Question: To be honest, I don't know how to ask this strange behaviour on shadows because I'm using the CSS standards and, by my surprise, it's not working properly:
Take a look at this style:
'''
.light.boxed {
/* -webkit-box-shadow: 0 0 0 8px rgba(0, 0, 0, 0.03),
0 0 0 1px rgba(4, 4, 4, 0.06);*/
-moz-box-shadow: 0 0 0 8px rgba(0, 0, 0, 0.03),
0 0 0 1px rgba(4, 4, 4, 0.06);
/* box-shadow: 0 0 0 8px rgba(0, 0, 0, 0.03),
0 0 0 1px rgba(4, 4, 4, 0.06);*/
}
'''
It's supposed that Firefox Dev Edition displays the shadow taking the values from the '-moz-box-shadow', but it doesn't. It displays nothing. It takes the value directly from 'box-shadow'.
Moreover, when I uncomment 'box-shadow', it displays the shadow on Firefox, BUT when I scrolldown the page, it shows some irregularities in the render; I mean, at some point the shadow is darker, and at the end it's lighter again. It seems that Firefox doesn't render properly the colors (only when the blur parameter is 0 and you have to scrolldown).

Is it a known bug? Do you know a solution for it?
This is the HTML:
'''
<body class="light boxed"></body>
'''
And more CSS:
'''
.boxed {
margin: 0 auto;
width: 1000px;
}
'''
Look an example here: <URL>
You need to open it in Firefox to see how the shadow doesn't work.
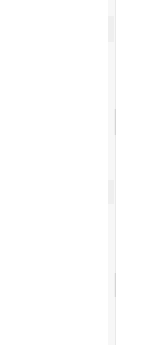
Answer: "Gecko 13 (Firefox 13) removed support for -moz-box-shadow. Since then, only the unprefixed version is supported." Found this <URL> in the Notes sections. Does that help explain the behavior you're getting?